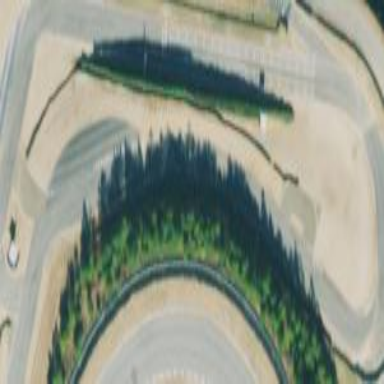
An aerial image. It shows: Karting raceway for sports enthusiasts.